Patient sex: M
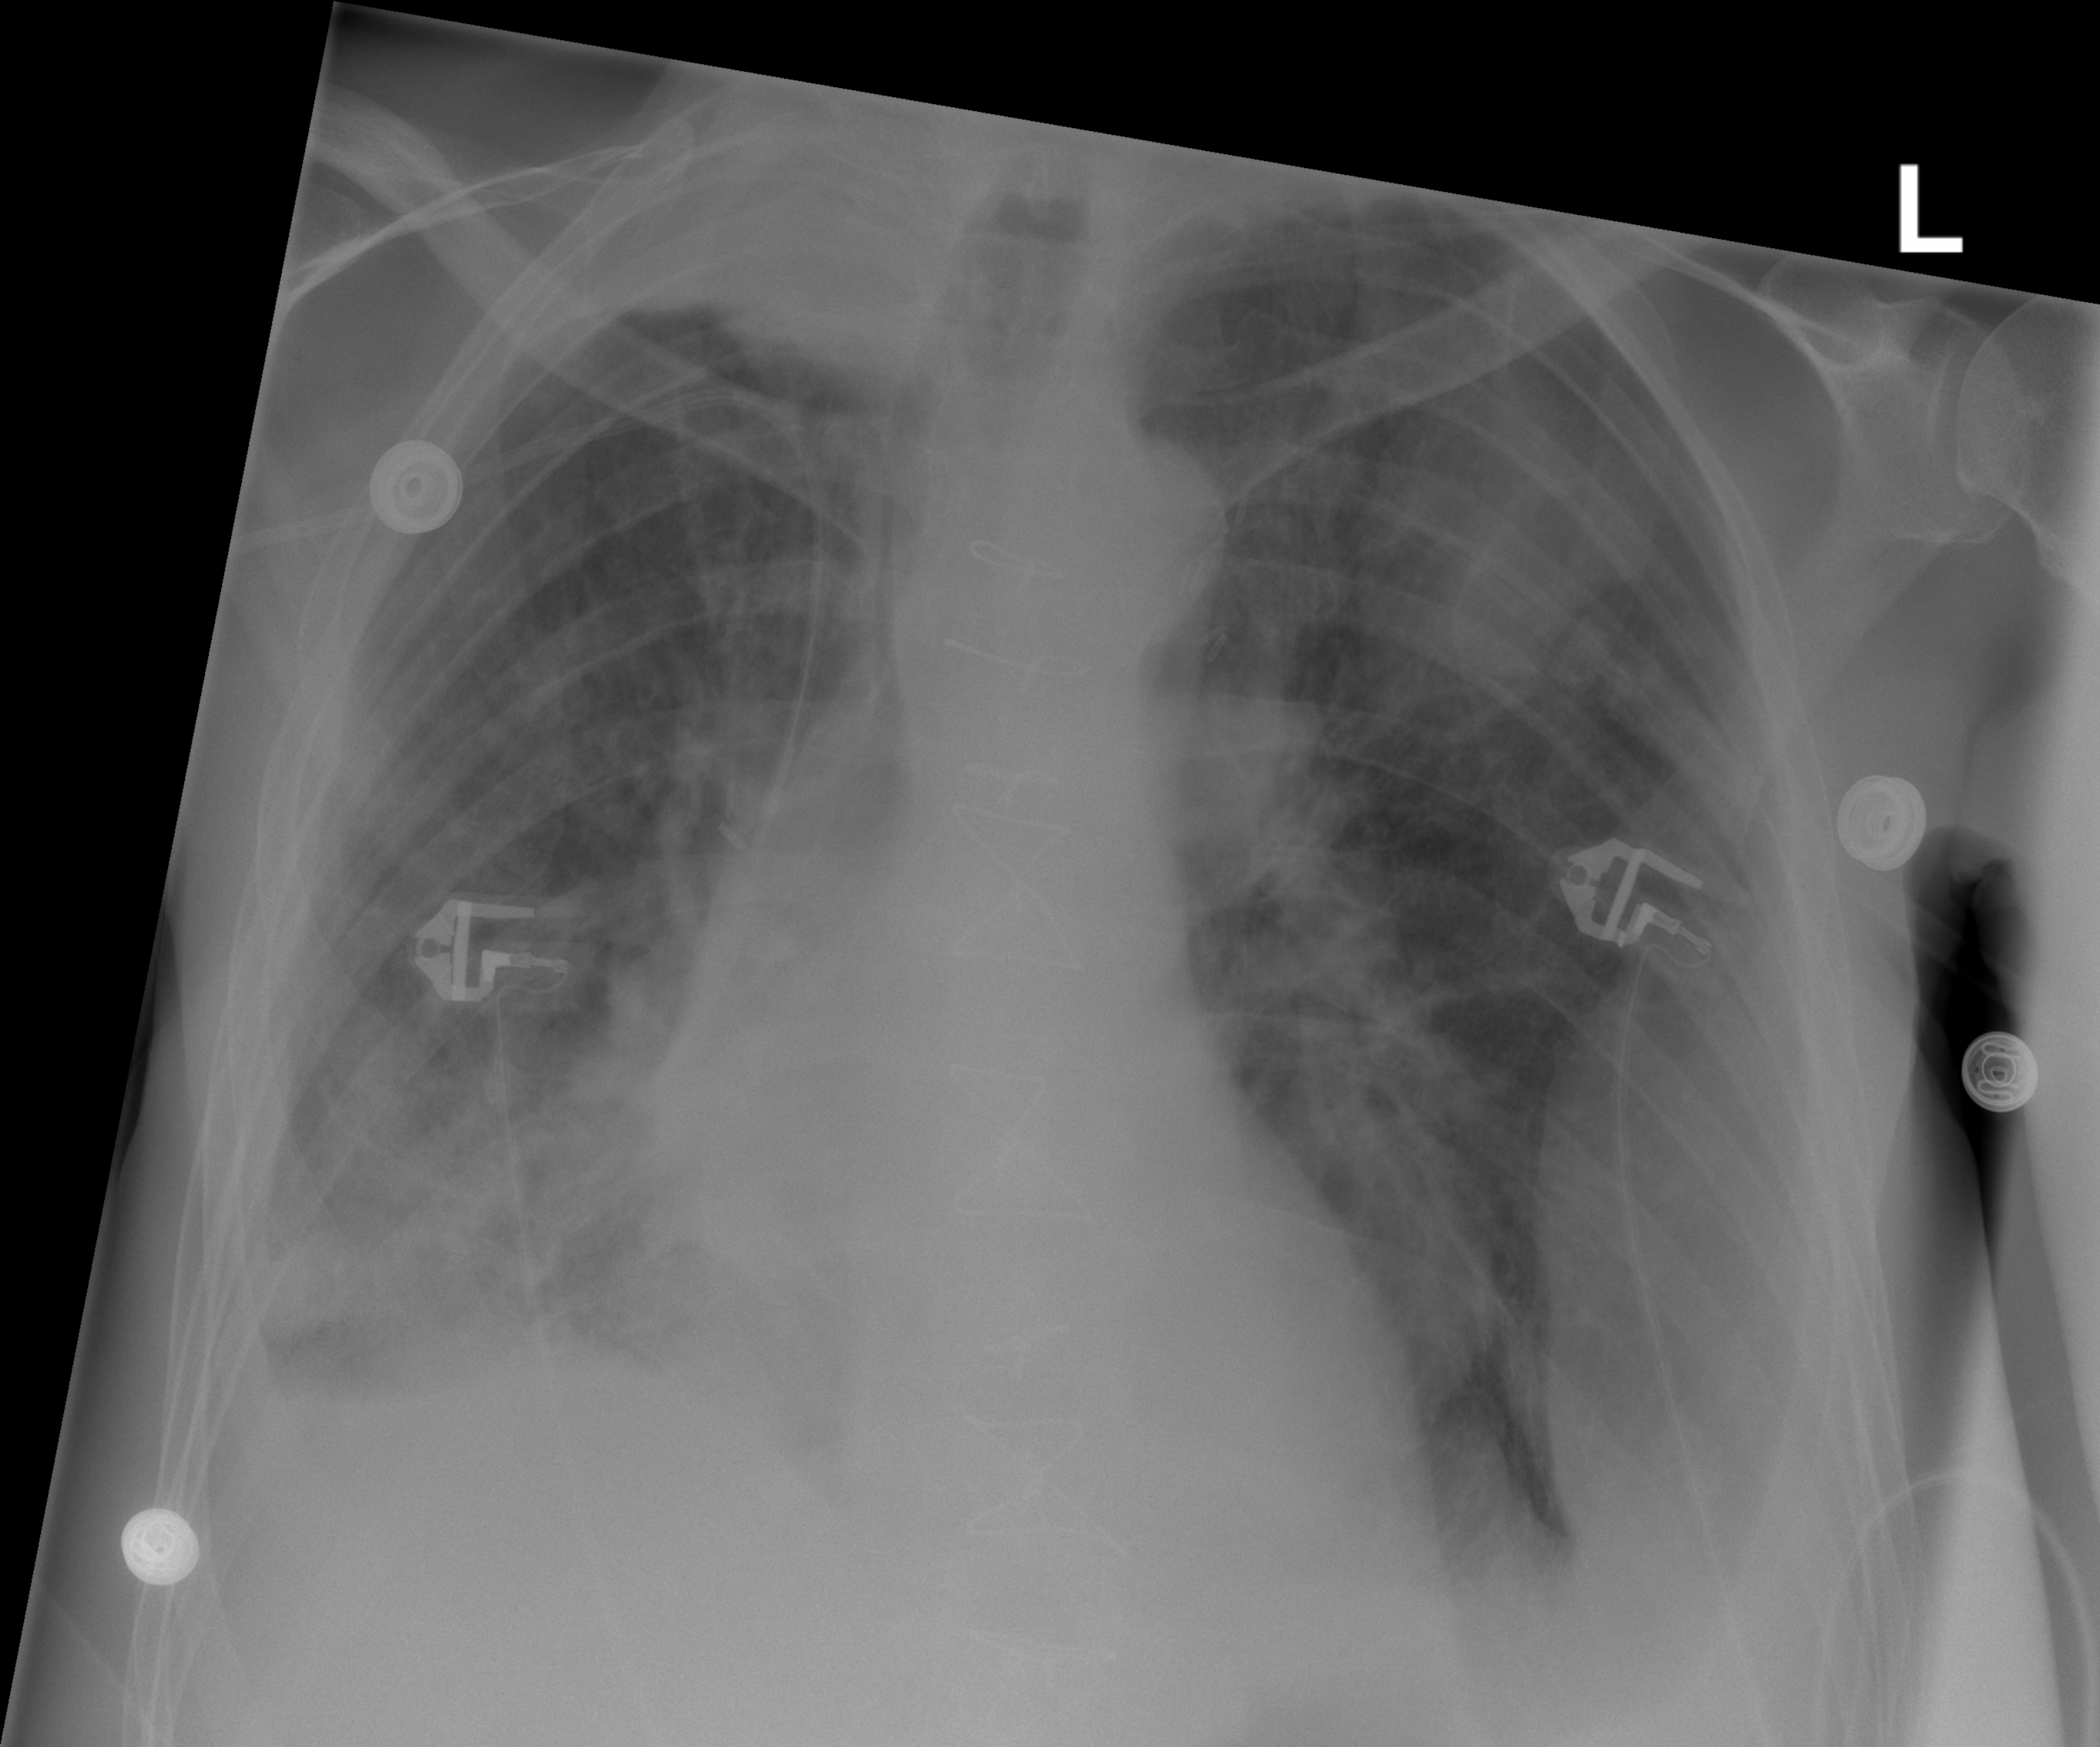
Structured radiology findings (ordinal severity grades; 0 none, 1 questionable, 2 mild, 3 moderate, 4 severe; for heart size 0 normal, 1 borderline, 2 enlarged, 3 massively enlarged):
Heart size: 0
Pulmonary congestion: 0
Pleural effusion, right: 0
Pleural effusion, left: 2
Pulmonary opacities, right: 1
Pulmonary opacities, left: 0
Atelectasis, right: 1
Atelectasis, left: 2